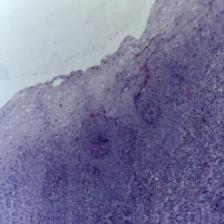
Diagnosis: OSCC